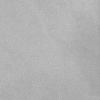
Atmospheric dust classification: dusty